Question: I'm able to intercept Dojo 1.6.1 xhr requests using as described here:
<URL>
I would like to add a time parameter to the URL (f.e. '&time=12345') to prevent cache in certain (or all) xhr GET requests originating from 'dojox.data.JsonRestStore' (details of what I'm trying to achieve are <URL>. My code looks like this:
'''
dojo.subscribe("/dojo/io/send", function(deferred) {
if (deferred.ioArgs.url.indexOf("restService1") > -1) {
deferred.cancel();
deferred.ioArgs.url += '&time=12345' // test value at this point
dojo.xhrGet(deferrred.ioArgs);
}
});
'''
Basically I'm trying to cancel the request, add a string to URL and then make the request with the modified URL.
This does not work at all: the request with modified URL does not end up to the server and I'm getting a lot of these errors to browser console:

The errors occur in line 14 of dojo.js. The Chrome tab crashes eventually after these errors.
I also tried just modifying 'deferred.ioArgs.url' and doing nothing else but that has no effect.
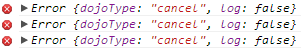
Answer: The answer comes once again from :
'''
/**
* Cache Prevention for Dojo xhr requests
*
* Adds no-cache header and enables dojo's preventCache feature
* for every dojo xhr call. This prevents the caching of partial
* refreshs.
*
* @author Sven Hasselbach
* @version 0.3
*
**/
dojo.addOnLoad(
function(){
if( !dojo._xhr )
dojo._xhr = dojo.xhr;
dojo.xhr = function(){
try{
var args = arguments[1];
args["preventCache"] = true;
args["headers"] = { "cache-control": "no-cache" };
arguments[1] = args;
}catch(e){}
dojo._xhr( arguments[0], arguments[1], arguments[2] );
}
}
)
'''
<URL>
Tried it out and it does exactly what I was looking for by adding '&dojo.preventCache=1359366392301' parameter to the xhr URLs. And it seems to add a header too.